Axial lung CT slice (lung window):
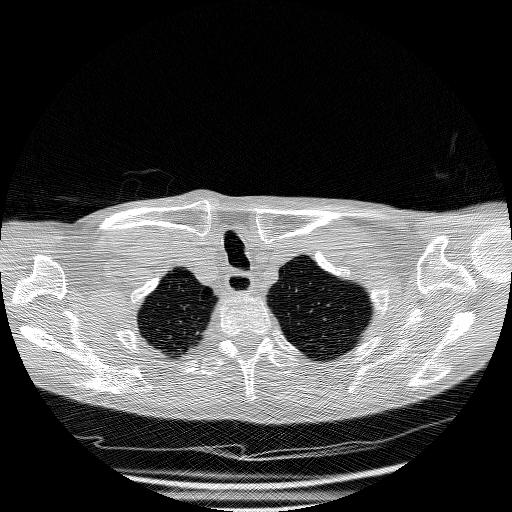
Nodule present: no